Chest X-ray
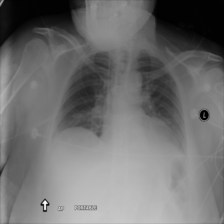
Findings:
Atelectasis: positive
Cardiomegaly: negative
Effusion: positive
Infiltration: positive
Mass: negative
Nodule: negative
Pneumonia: negative
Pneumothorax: negative
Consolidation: negative
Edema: negative
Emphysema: negative
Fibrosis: negative
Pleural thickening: negative
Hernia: negative